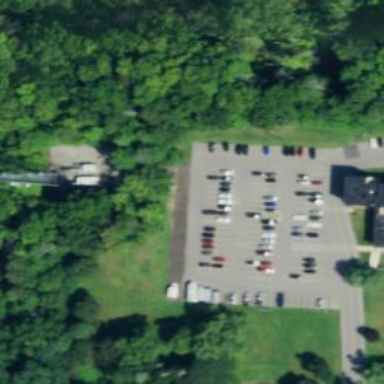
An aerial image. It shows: Parking aisle designated as service road.